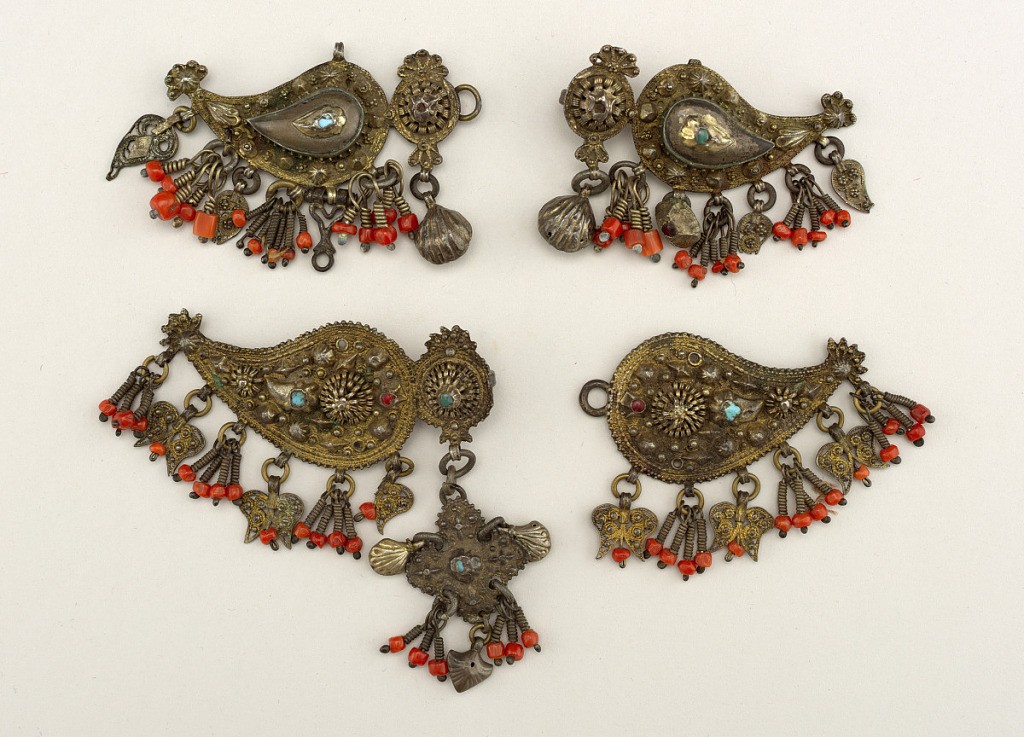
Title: Buckles (2)
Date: late 19th century
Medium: Silver gilt, turquoise, coral, glass
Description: (a) Central ornament with leaf-shaped piece at either side. Raised ornaments of small pieces of turquoise and red glass; pendant ornaments of coral and silver gilt arranged in groups; (b) similar to (a) but slightly different design.